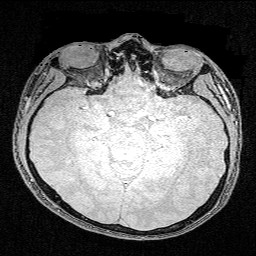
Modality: FLASH
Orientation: coronal
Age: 26
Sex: male